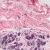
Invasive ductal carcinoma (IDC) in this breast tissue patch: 0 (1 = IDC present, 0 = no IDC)